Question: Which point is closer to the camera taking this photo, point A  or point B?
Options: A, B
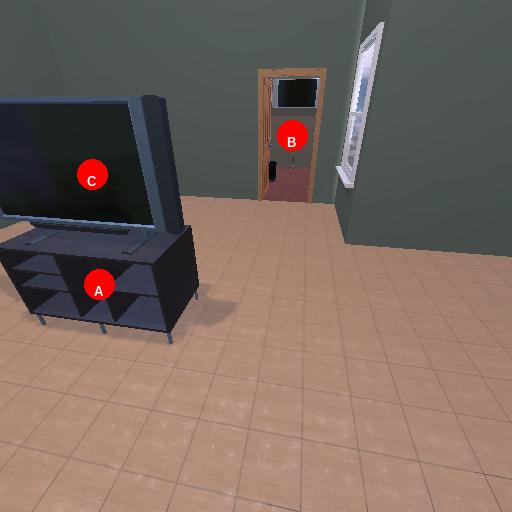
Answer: A